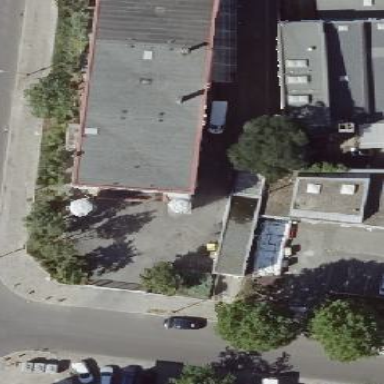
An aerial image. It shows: Industrial building with flat roof.